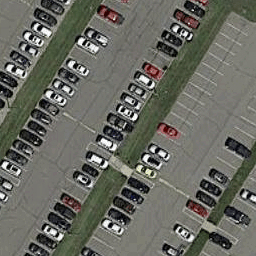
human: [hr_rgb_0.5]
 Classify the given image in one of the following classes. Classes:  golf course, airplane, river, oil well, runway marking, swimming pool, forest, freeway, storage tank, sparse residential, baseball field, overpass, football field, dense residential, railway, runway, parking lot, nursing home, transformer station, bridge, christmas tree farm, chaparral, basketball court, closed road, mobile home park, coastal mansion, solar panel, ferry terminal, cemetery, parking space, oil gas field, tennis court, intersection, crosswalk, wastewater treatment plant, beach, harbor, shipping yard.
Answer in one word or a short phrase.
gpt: parking lot